Breast ultrasound image
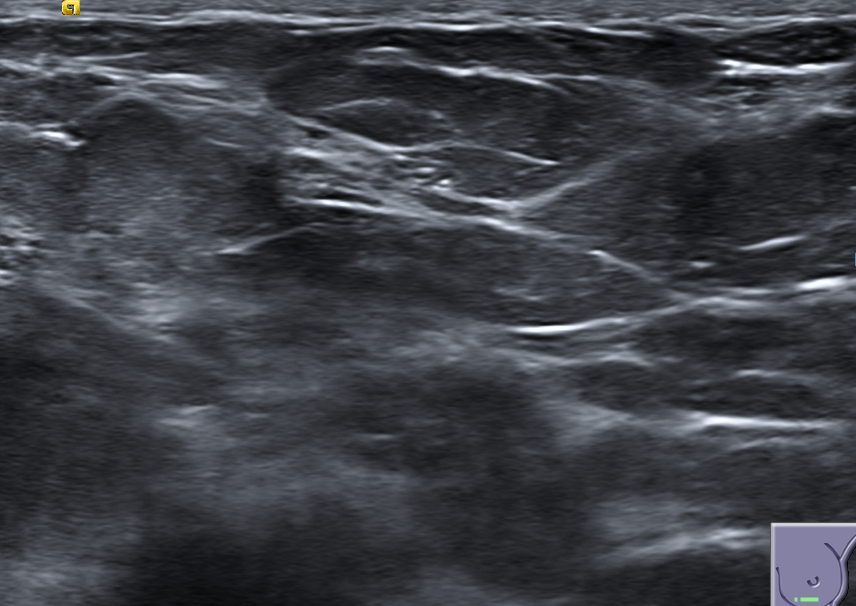
Diagnosis: normal